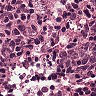
Metastatic tissue present: no